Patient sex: F
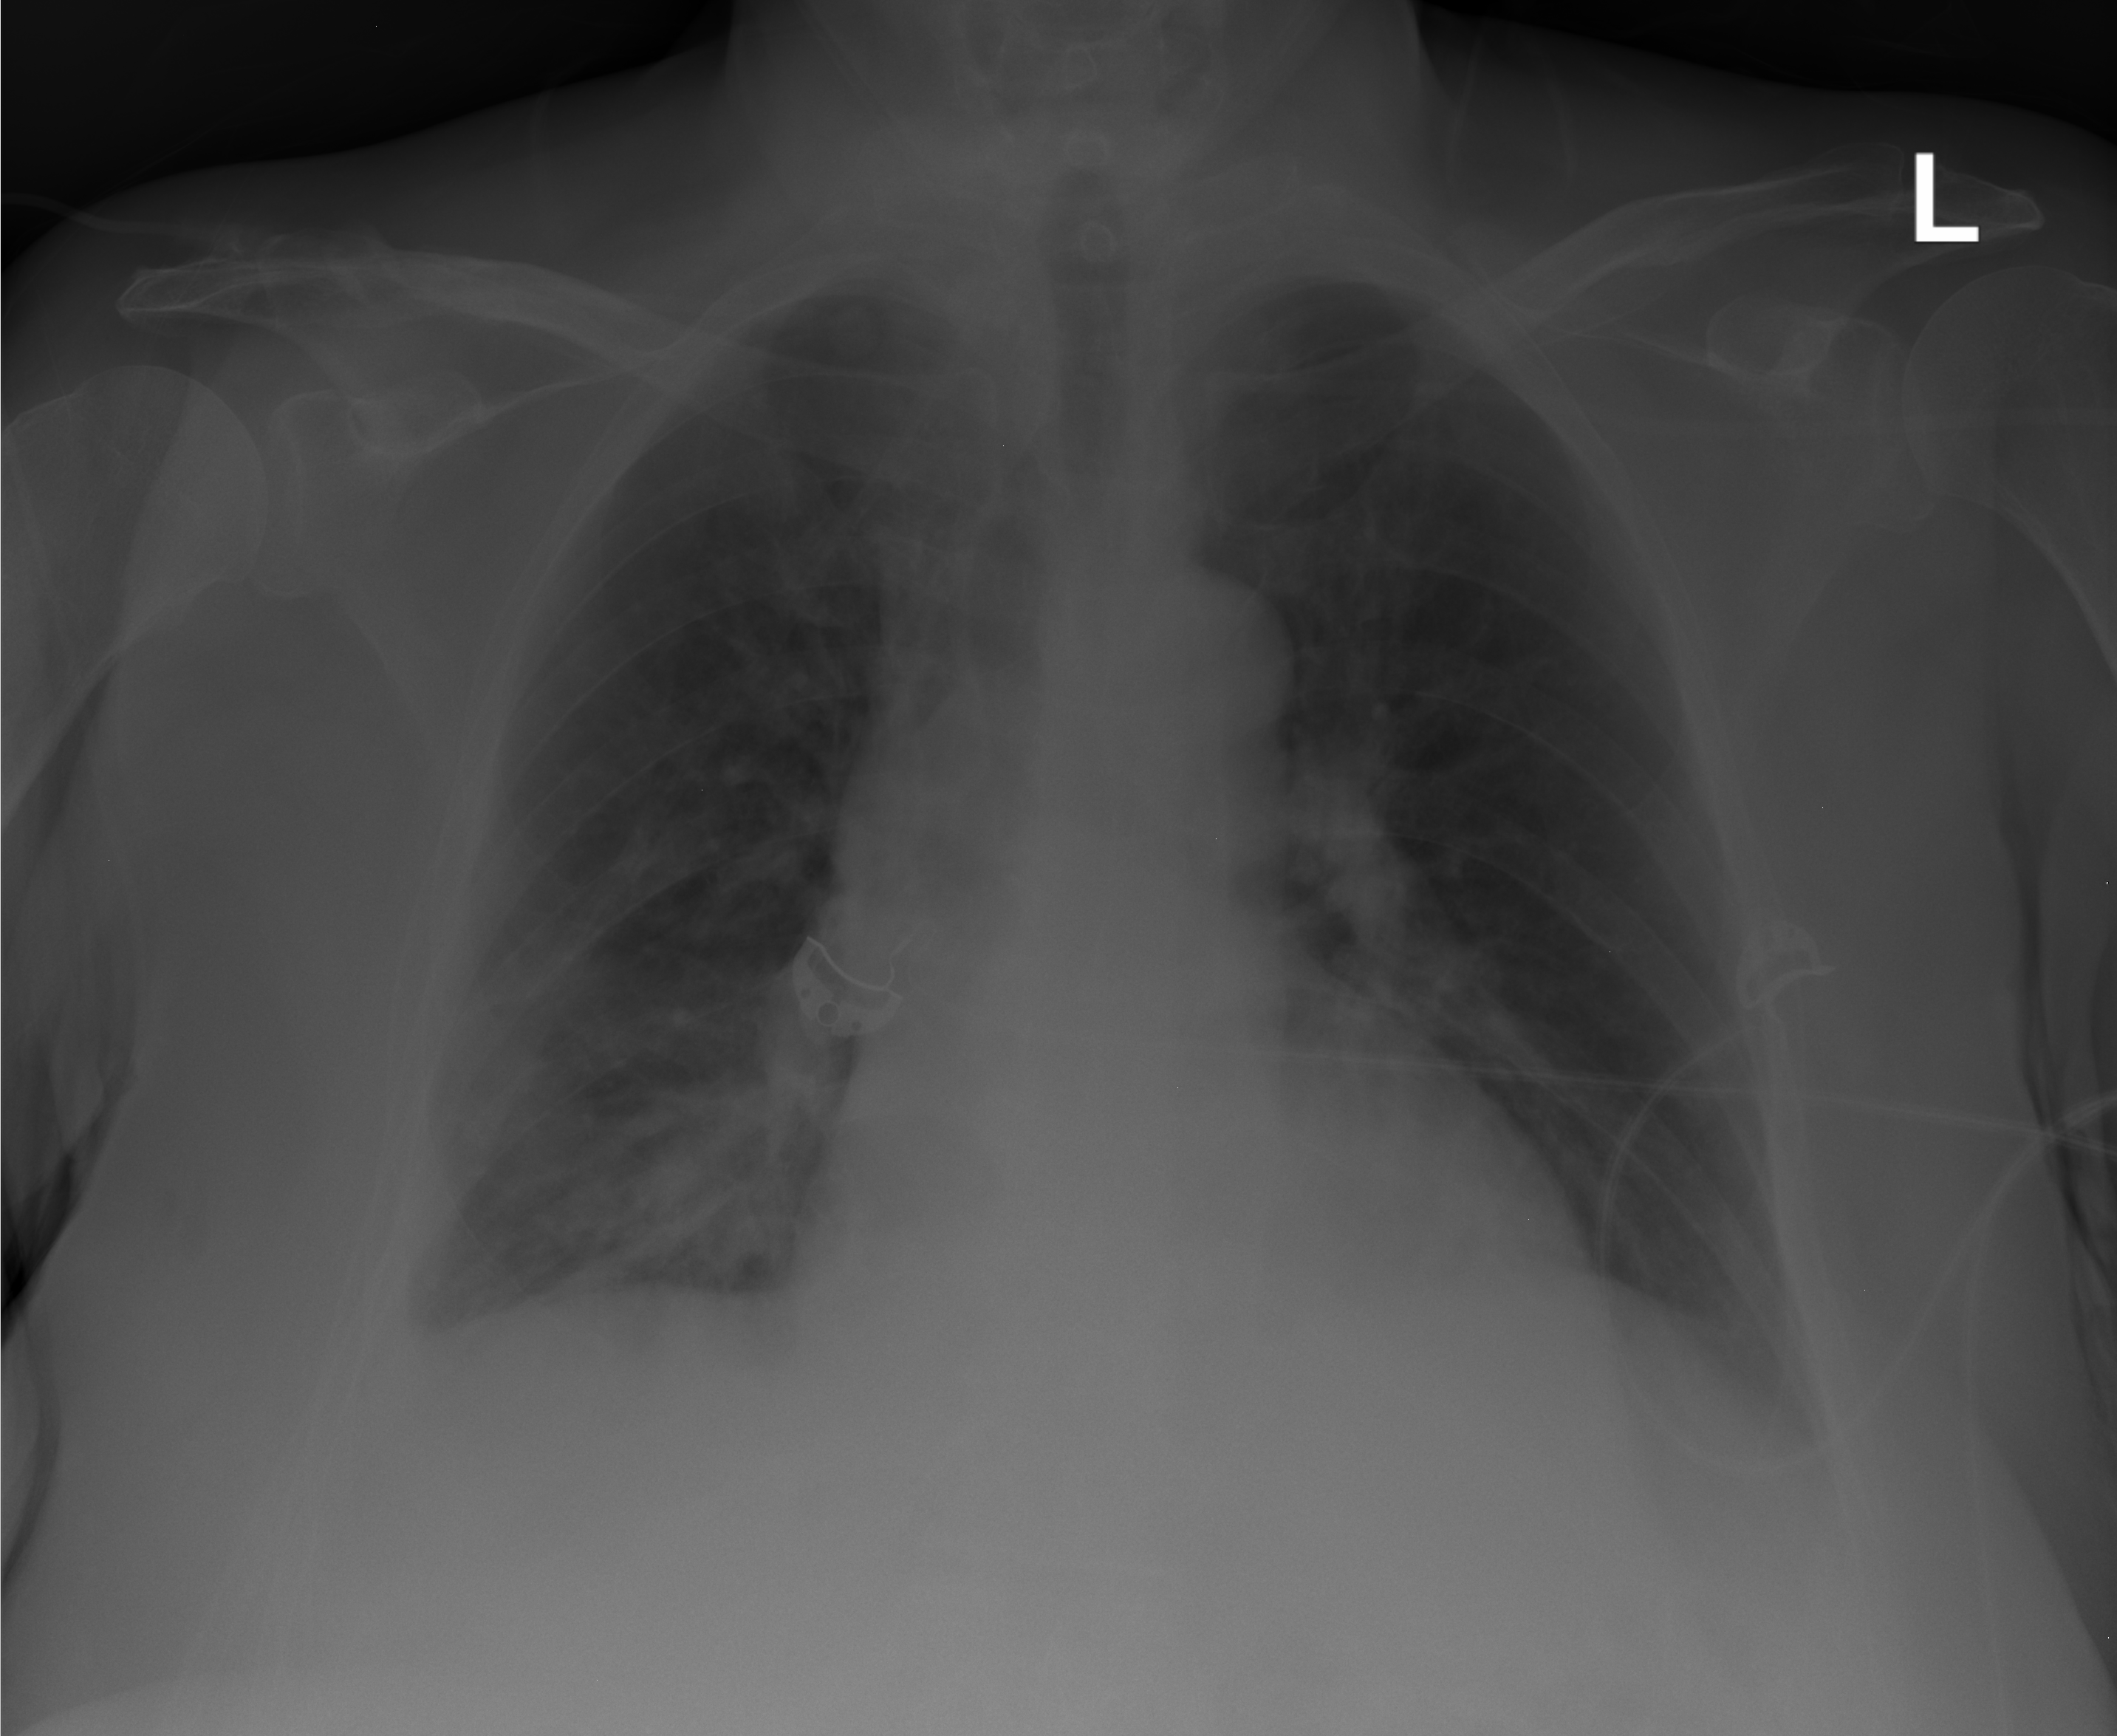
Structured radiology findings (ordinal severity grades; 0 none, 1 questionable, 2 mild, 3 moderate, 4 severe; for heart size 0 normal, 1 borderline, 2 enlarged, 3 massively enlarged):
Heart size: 2
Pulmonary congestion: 0
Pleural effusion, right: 2
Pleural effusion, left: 0
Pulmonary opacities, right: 3
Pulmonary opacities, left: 0
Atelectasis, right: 0
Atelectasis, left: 0